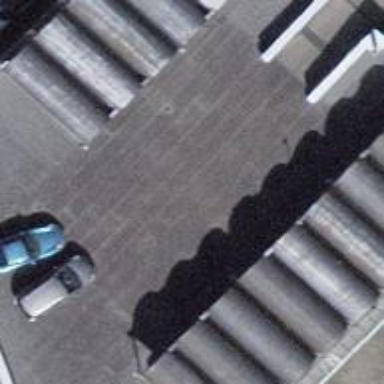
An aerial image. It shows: Car shop building.